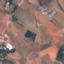
Land use / land cover class: PermanentCrop